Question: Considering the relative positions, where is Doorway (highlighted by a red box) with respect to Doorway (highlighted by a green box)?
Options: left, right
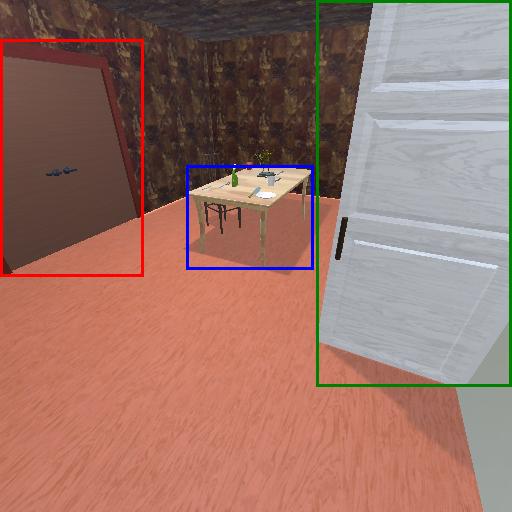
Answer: left